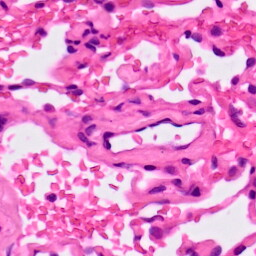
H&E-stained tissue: Lung